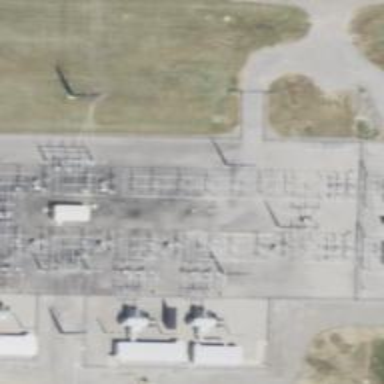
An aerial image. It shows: Industrial power substation.